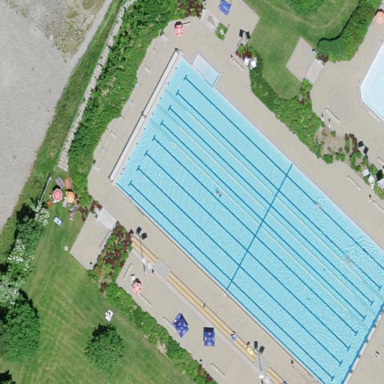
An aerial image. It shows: Swimming pool area designated for leisure and sports activities.